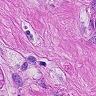
Metastatic tissue present: yes